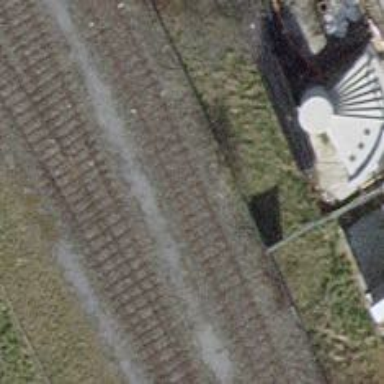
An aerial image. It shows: Single-track railway spur.